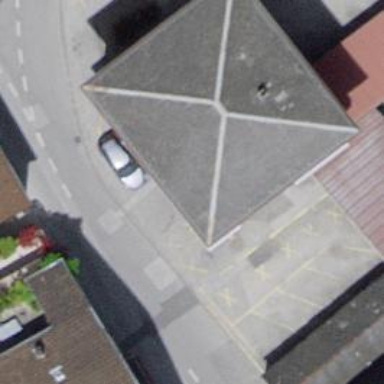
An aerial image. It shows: Post office.